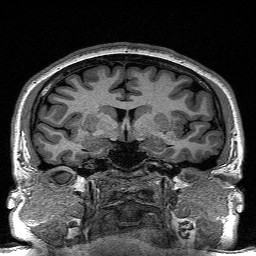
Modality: T1w
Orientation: sagittal
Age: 20
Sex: female
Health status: healthy
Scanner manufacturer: siemens
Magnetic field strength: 1.5 T
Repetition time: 2.73 s
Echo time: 0.00357 s